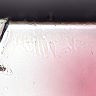
Metastatic tissue present: no